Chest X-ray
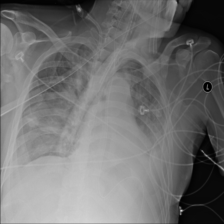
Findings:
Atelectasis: negative
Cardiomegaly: negative
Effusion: positive
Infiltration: positive
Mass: negative
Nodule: negative
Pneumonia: negative
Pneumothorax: negative
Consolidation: negative
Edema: negative
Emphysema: negative
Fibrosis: negative
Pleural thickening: negative
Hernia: negative